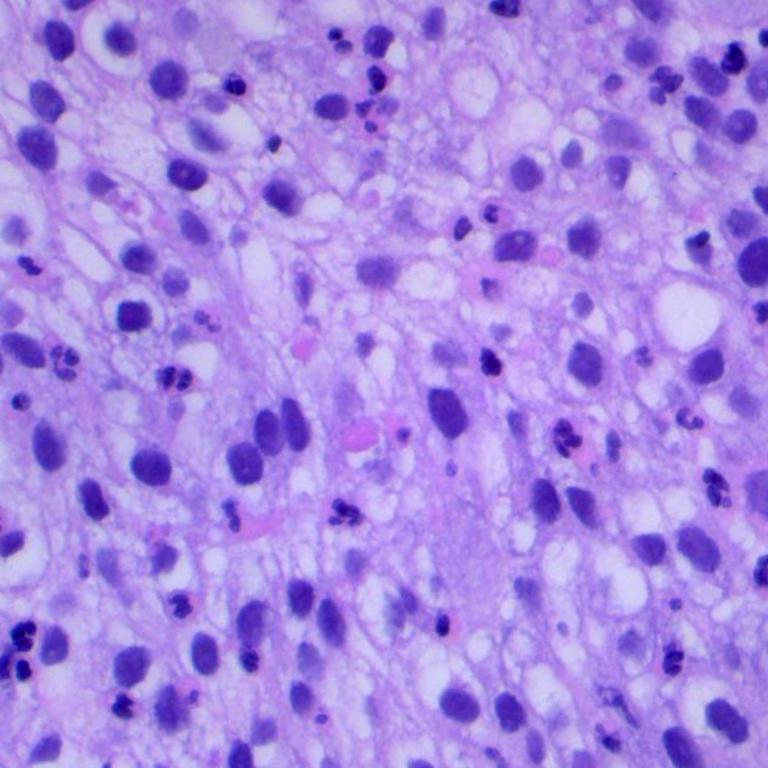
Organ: lung
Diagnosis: squamous carcinomas